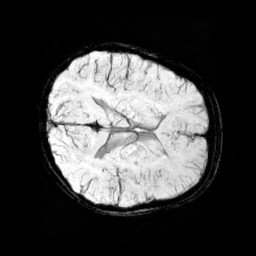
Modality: minIP
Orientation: axial
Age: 11
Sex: male
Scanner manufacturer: siemens
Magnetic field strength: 3 T
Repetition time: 0.027 s
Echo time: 0.02 s